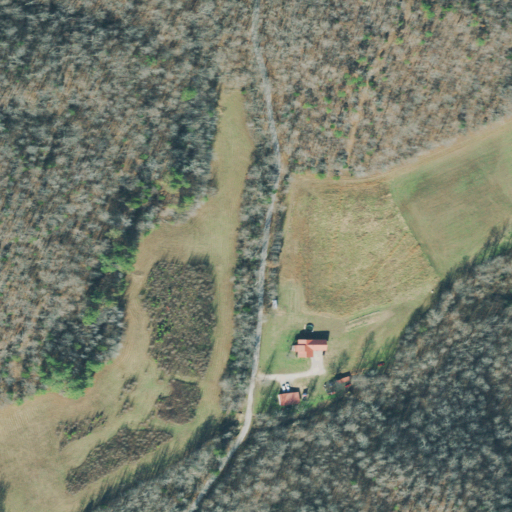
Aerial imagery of valley in Tennessee named Boneyard Hollow containing deciduous forest, pasture, open development, mixed forest, low intensity development, and shrub